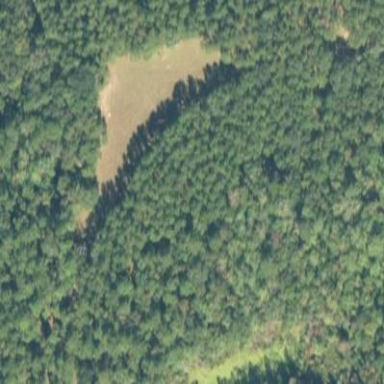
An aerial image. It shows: Mixed leaf woodland.